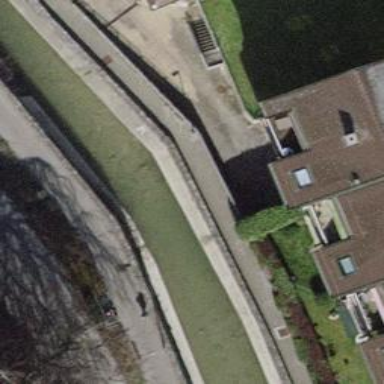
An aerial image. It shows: Wall barrier.